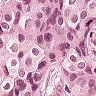
Metastatic tissue present: yes